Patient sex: M
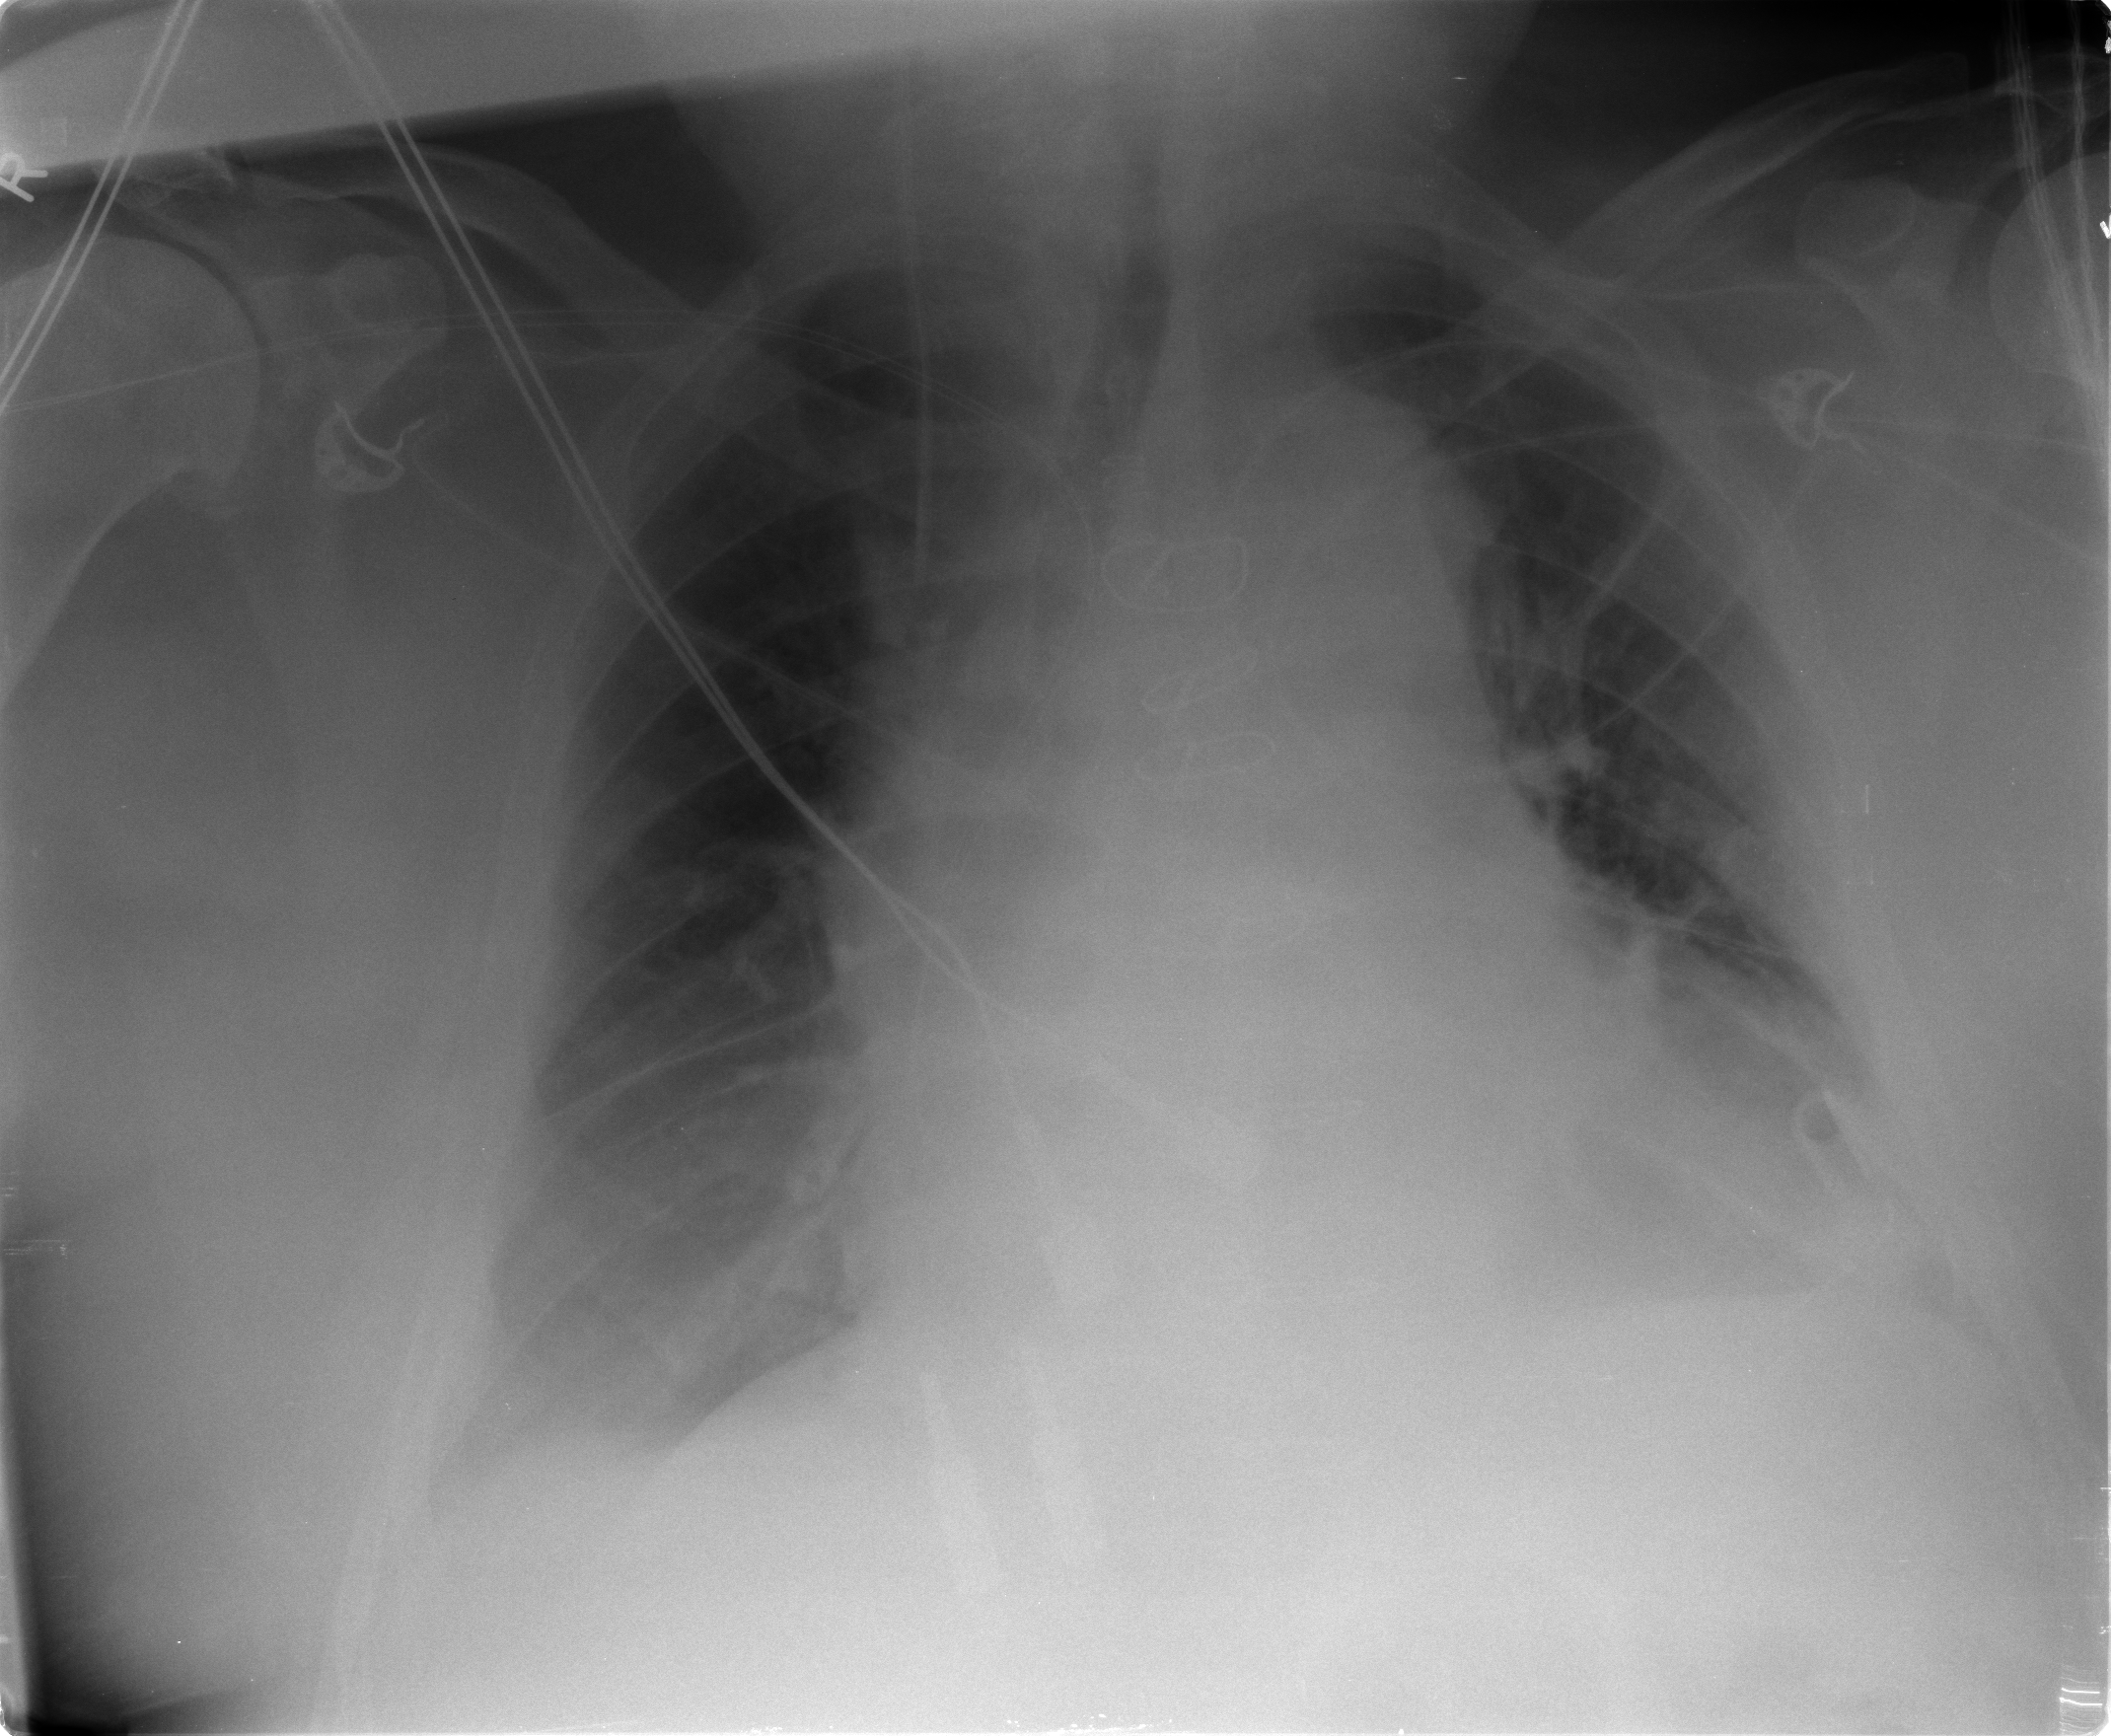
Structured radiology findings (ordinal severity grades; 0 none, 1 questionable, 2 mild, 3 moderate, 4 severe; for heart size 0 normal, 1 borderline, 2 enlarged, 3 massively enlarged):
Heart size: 2
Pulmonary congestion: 2
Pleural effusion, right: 2
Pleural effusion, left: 2
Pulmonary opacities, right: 0
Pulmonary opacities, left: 0
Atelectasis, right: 2
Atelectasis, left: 2